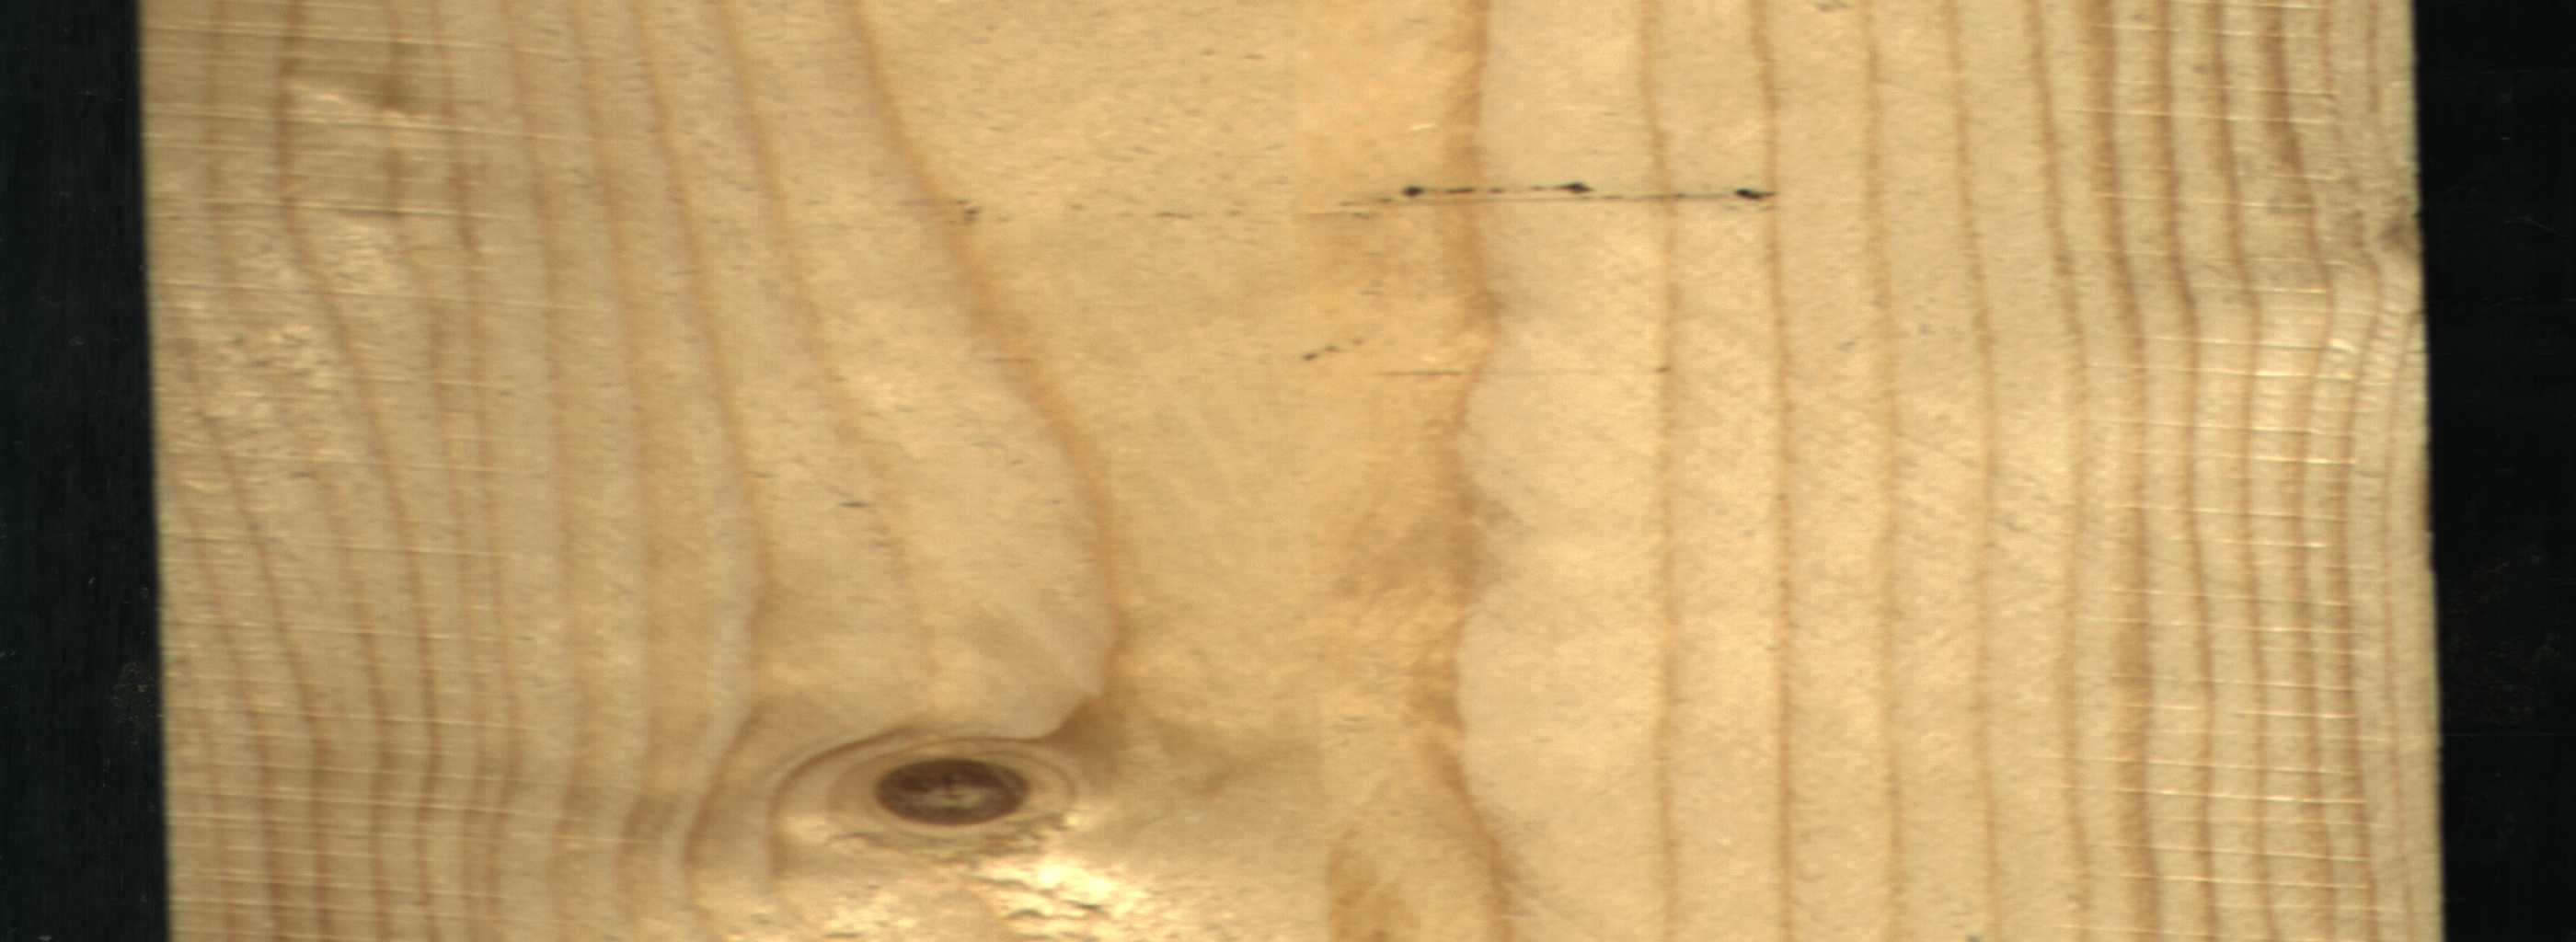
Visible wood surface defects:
Live_Knot